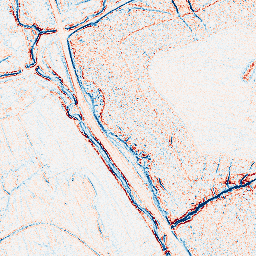
Category: edge_preserving
Decomposition family: bilateral
Decomposition parameters: d: 5
sigma_color: 100
sigma_space: 100
Upsampling method: quartic
Upsampling parameters: scale: 4
Upsampling scale: 4